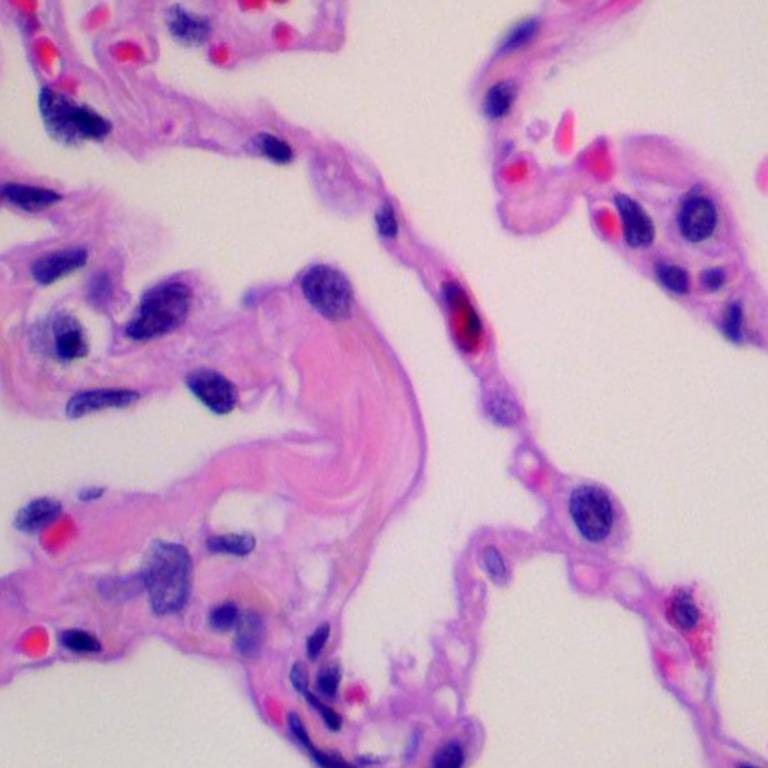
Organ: lung
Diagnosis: benign